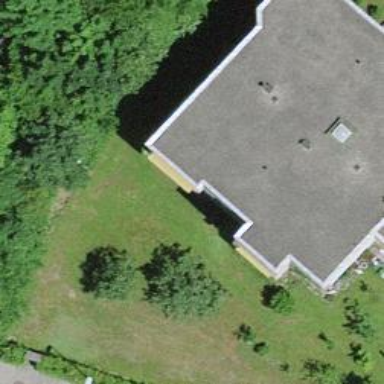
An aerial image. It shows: Residential building.